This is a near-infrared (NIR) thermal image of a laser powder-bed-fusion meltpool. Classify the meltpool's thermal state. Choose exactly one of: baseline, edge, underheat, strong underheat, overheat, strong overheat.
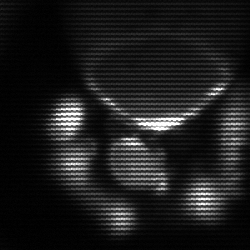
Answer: edge